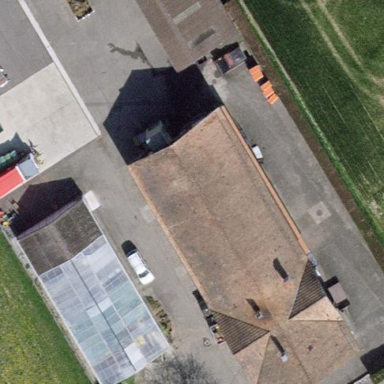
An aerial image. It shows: Farmyard area.